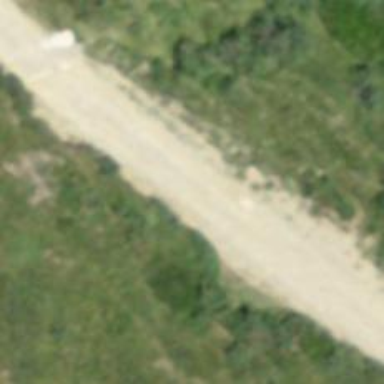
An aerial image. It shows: Service road with pebblestone surface of grade 2 tracktype.